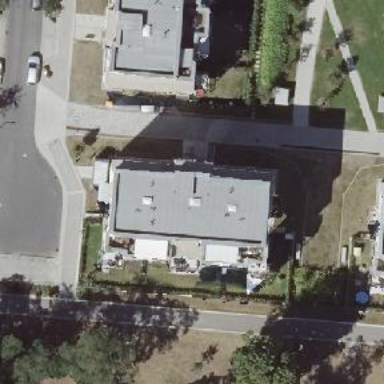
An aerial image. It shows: Apartment building with flat roof.